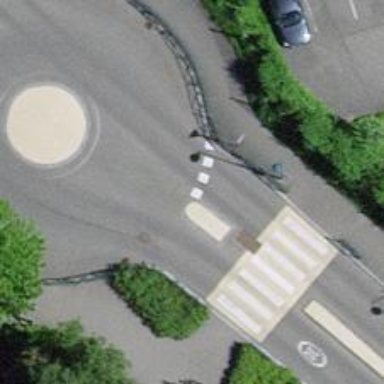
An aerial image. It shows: Road with "give way" sign.